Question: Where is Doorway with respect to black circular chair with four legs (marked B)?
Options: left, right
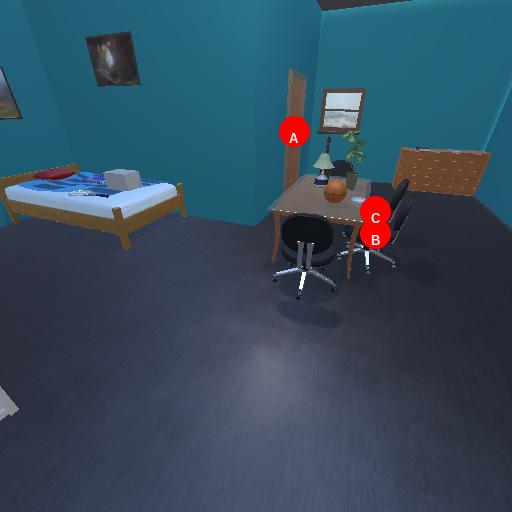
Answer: left